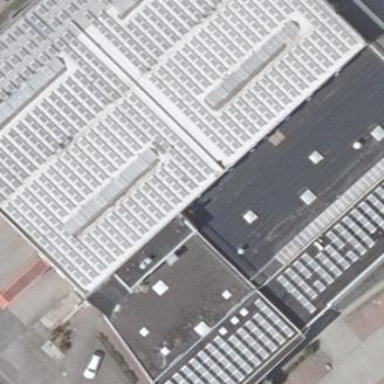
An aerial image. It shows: Industrial building with flat roof.